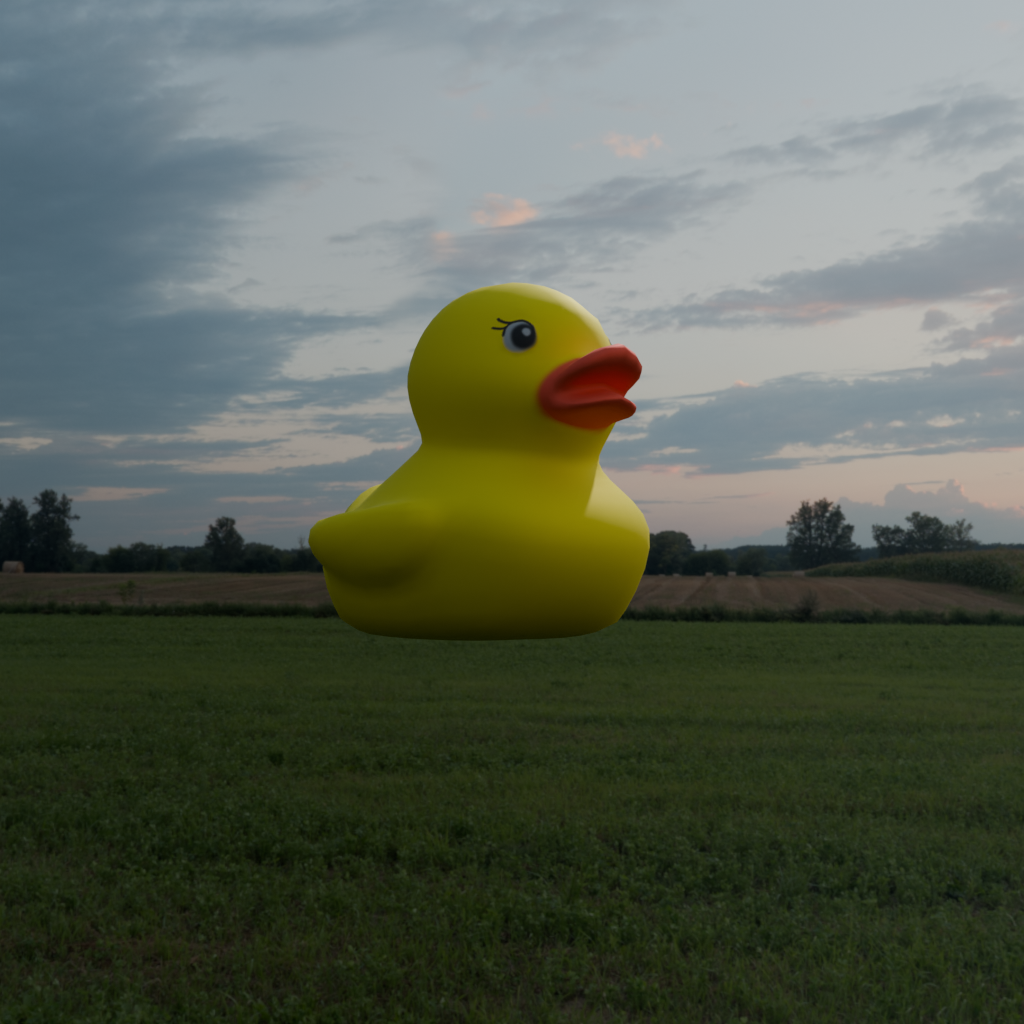
an image of a yellow rubber duck seen from <front_right> in a green field under a cloudy sky at sunset.